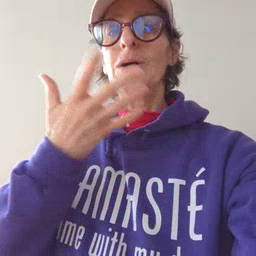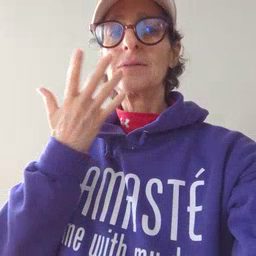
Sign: grass